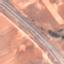
Land use / land cover: Highway